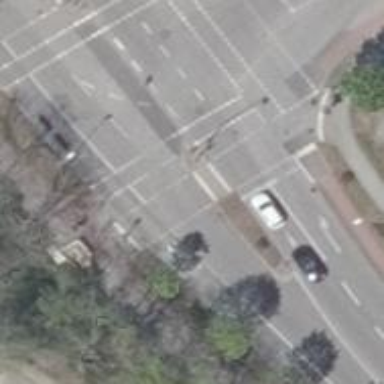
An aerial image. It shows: Road crossing with traffic signals.